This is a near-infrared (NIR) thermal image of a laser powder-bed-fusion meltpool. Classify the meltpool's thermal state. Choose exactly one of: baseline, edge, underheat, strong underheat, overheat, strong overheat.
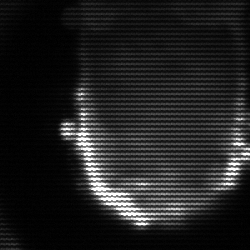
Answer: baseline